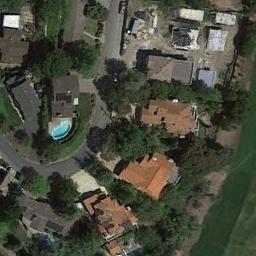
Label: medium_residential